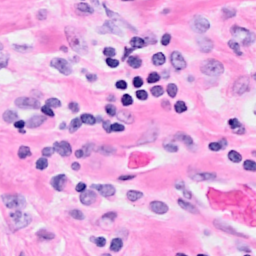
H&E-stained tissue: Breast